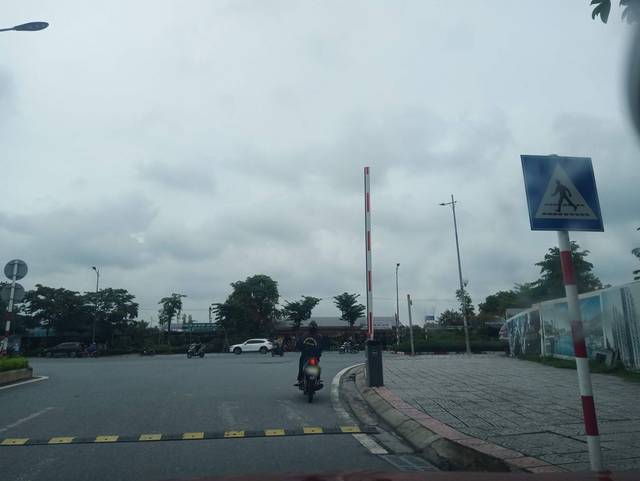
Region: Vietnam
Coordinates: 20.998, 105.936